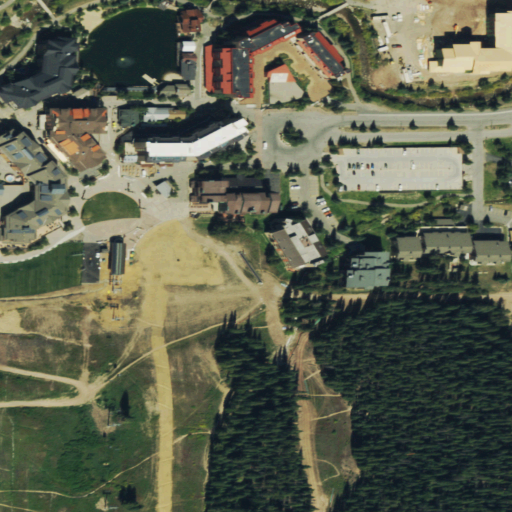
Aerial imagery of valley in Colorado named Wheeler Gulch containing medium intensity development, open development, low intensity development, high intensity development, evergreen forest, and grassland